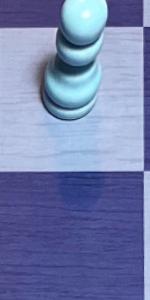
Label: Empty